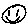
Label: smiley face